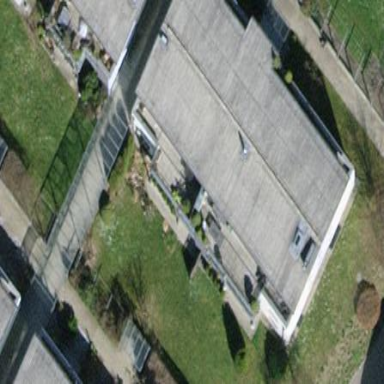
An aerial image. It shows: Building with tile roof.